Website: crate-barrel
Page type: billing-address
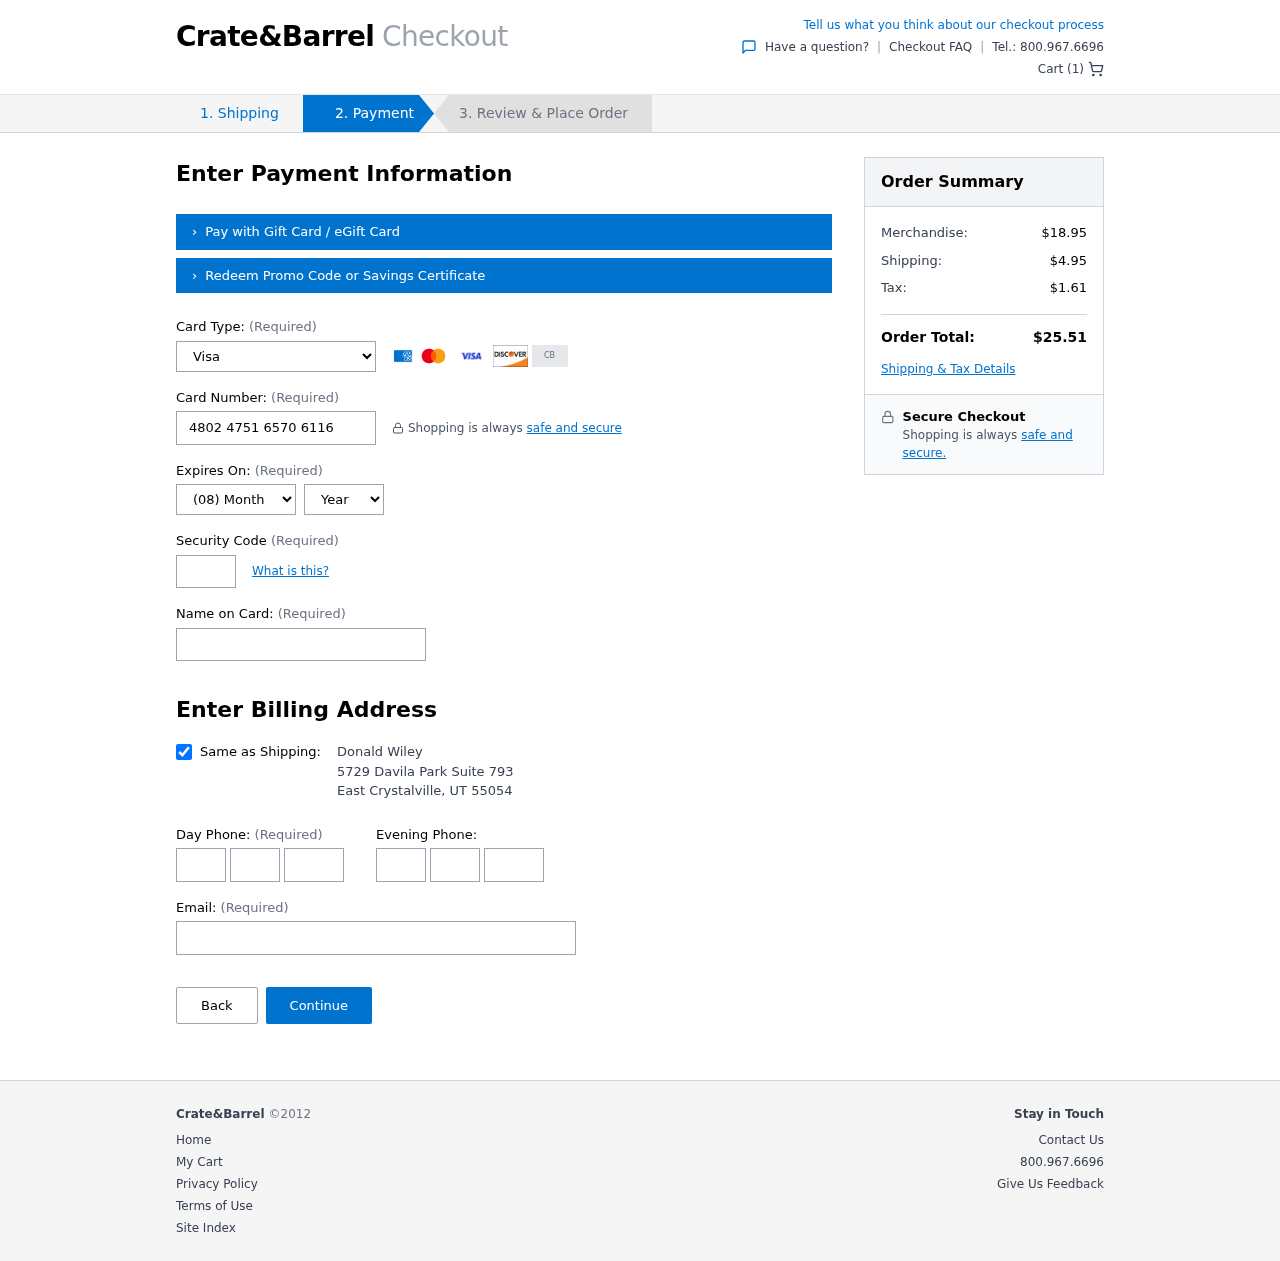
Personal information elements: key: PII_CARD_CVV
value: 068
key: PII_CARD_EXPIRY_MONTH
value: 08
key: PII_CARD_EXPIRY_YEAR
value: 30
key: PII_CARD_NUMBER
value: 4802 4751 6570 6116
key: PII_CARD_TYPE
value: Visa
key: PII_CITY
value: East Crystalville
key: PII_EMAIL
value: donald.wiley@gmail.com
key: PII_FULLNAME
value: Donald Wiley
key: PII_PHONE_AREA
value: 720
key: PII_PHONE_PREFIX
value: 361
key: PII_PHONE_SUFFIX
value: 4177
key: PII_POSTCODE
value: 55054
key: PII_STATE_ABBR
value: UT
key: PII_STREET
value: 5729 Davila Park Suite 793
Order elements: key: ORDER_NUM_ITEMS
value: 1
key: ORDER_SUBTOTAL
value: $18.95
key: ORDER_SHIPPING_COST
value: $4.95
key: ORDER_TAX
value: $1.61
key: ORDER_TOTAL
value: $25.51